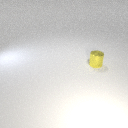
small yellow metal cylinder